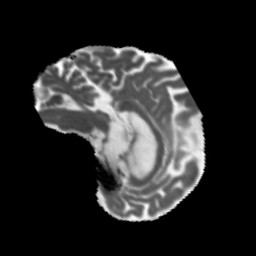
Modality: MD
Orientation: sagittal
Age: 75
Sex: male
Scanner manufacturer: siemens
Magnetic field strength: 3 T
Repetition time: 5.47 s
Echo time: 0.0854 s